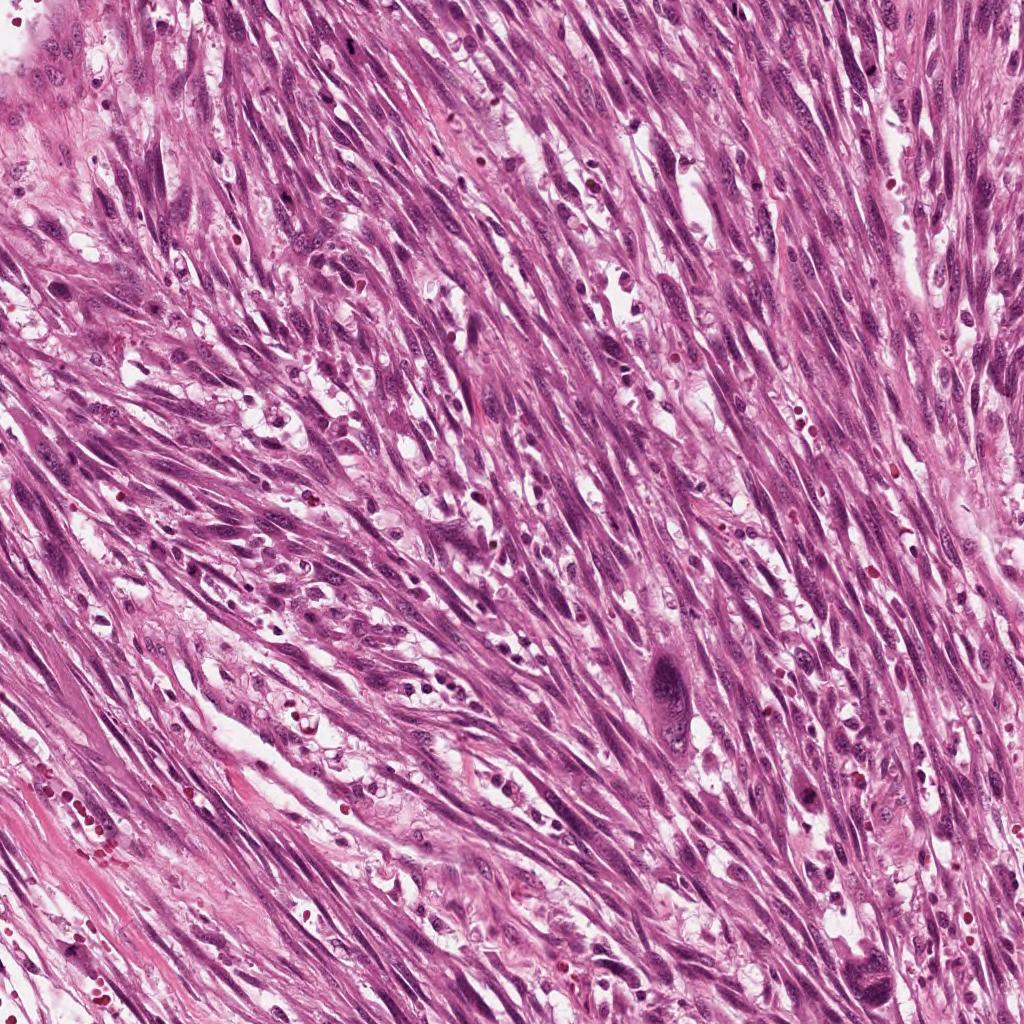
Label: Viable